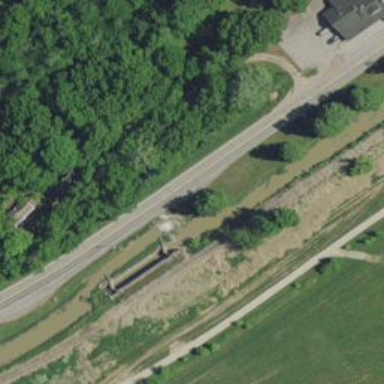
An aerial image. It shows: Canal.